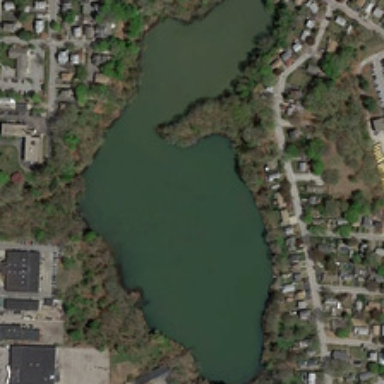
Many small buildings and green trees are around an irregular pond .